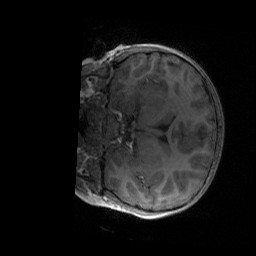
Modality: T1w
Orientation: coronal
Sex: female
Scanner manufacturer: siemens
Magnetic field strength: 3 T
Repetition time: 1.9 s
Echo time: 0.00243 s